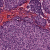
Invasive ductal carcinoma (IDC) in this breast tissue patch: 1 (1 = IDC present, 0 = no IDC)